Question: In a Flex mobile app (or any Flex 4 application) - how can you enable/disable a button depending on the contents of 2 other fields?

I am pasting my very simple test code below and the problem with it is the syntax error in Flash Builder 4.7: 'The entity name must immediately follow the '&' in the entity reference.' - which probably means that ampersand is a special character, but how to solve this (probably frequent) problem?
'''
<?xml version="1.0" encoding="utf-8"?>
<s:ViewNavigatorApplication
xmlns:fx="http://ns.adobe.com/mxml/2009"
xmlns:s="library://ns.adobe.com/flex/spark"
firstView="views.Home"
applicationDPI="160">
</s:ViewNavigatorApplication>
'''
'''
<?xml version="1.0" encoding="utf-8"?>
<s:View xmlns:fx="http://ns.adobe.com/mxml/2009"
xmlns:s="library://ns.adobe.com/flex/spark"
title="How to enable Login button?">
<s:layout>
<s:VerticalLayout paddingTop="8"
horizontalAlign="center" gap="8" />
</s:layout>
<s:Label text="Username:" />
<s:TextInput id="_username" />
<s:Label text="Password:" />
<s:TextInput id="_password" />
<s:Button id="_login"
label="Login"
enabled="{_username.text.length > 0 && _password.text.length > 0}" />
</s:View>
'''
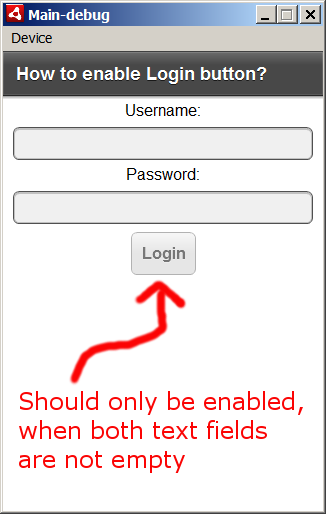
Answer: You shall replace '&&' with '&&' when you write it outside of CDATA in mxml.
It is also better to use '_username.text!=''' instead of '_username.text.length > 0' because it will cause warnings at runtime as 'text' is not an eventdispatcher and it can't report 'length' changes. However, it will update button's availablity because 'text' will be changed itself and 'TextInput' will report it causing binding update.